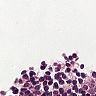
Metastatic tissue present: no